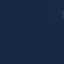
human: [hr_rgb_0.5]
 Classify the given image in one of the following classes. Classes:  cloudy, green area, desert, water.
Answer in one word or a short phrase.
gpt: water